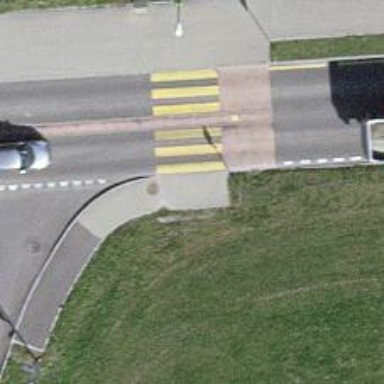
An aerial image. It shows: Sidewalk.